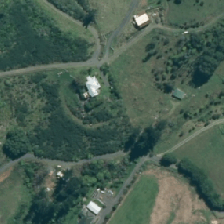
Land cover: low_producing_grassland